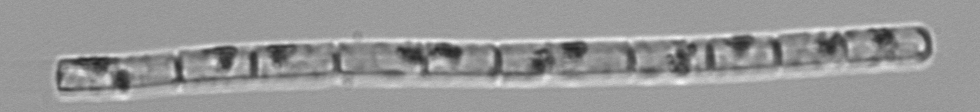
Label: Guinardia_delicatula